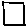
Label: square